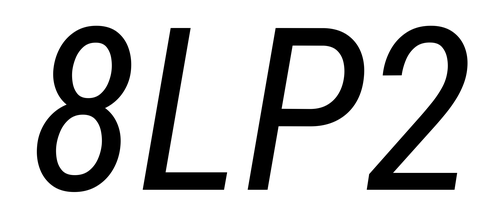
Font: Roboto-Italic_Condensed_Italic